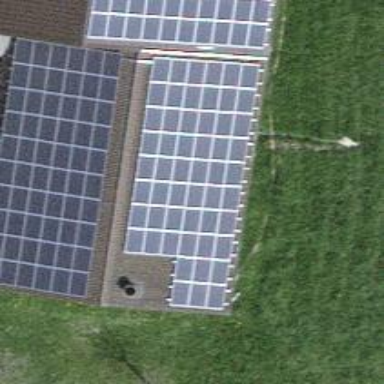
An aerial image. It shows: Solar power generator.